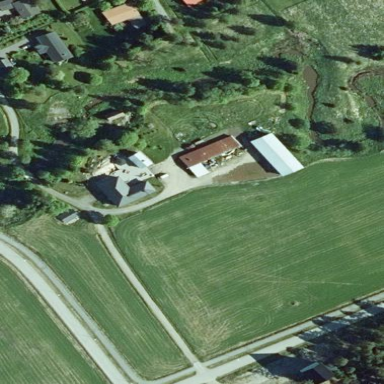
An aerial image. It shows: Farm with farmyard.